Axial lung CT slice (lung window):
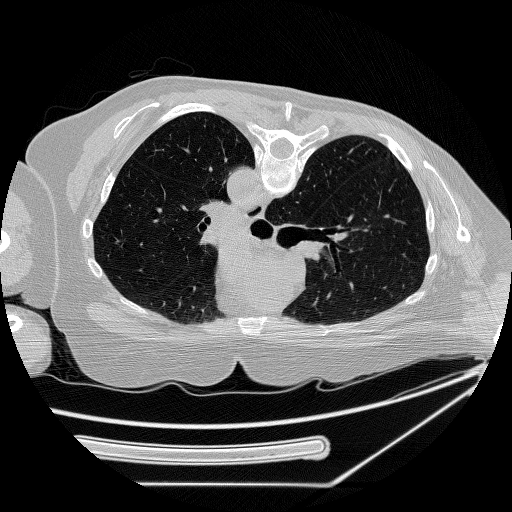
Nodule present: no